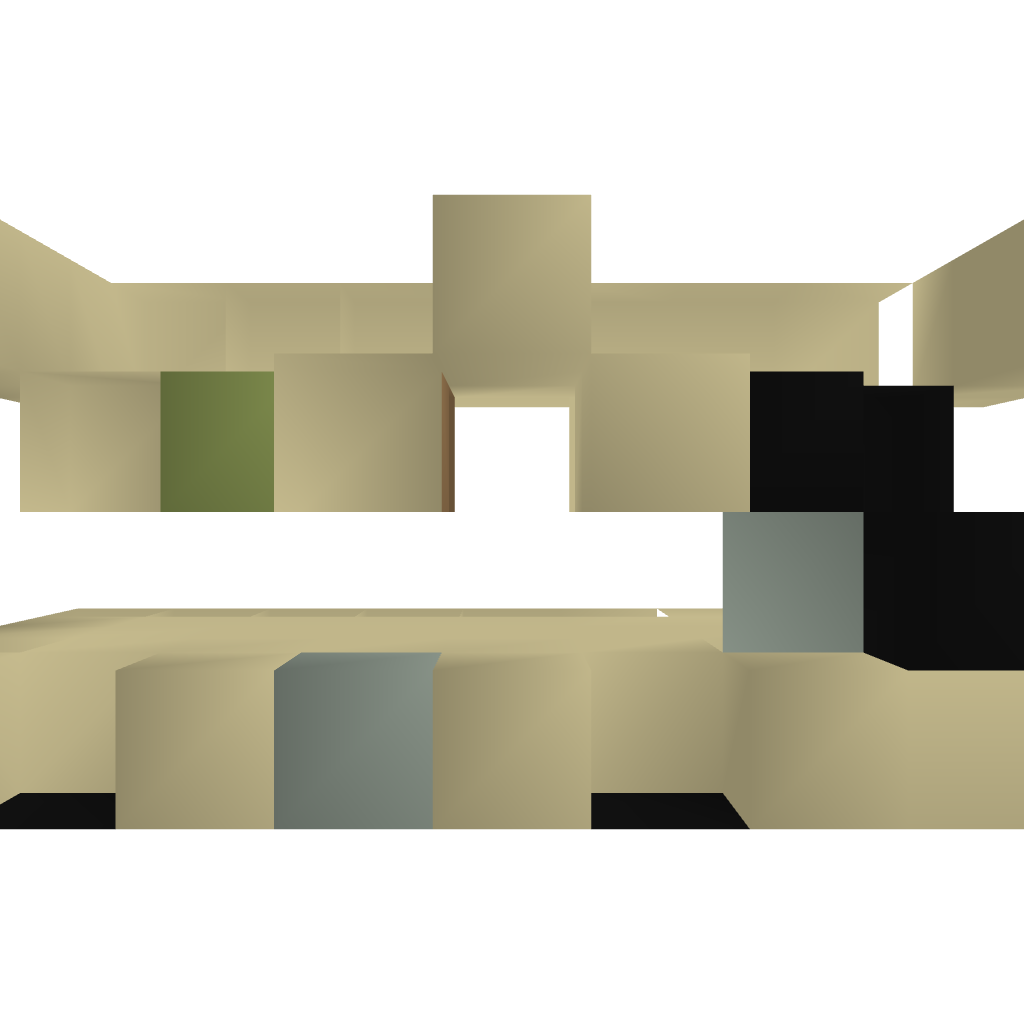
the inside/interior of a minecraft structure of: completely hidden redstone door